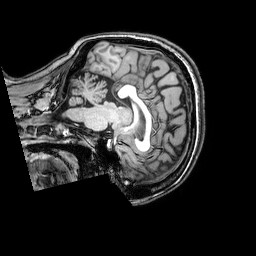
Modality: T1w
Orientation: sagittal
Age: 41
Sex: female
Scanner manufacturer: philips
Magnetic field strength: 3 T
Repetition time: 0.008113 s
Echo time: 0.003709 s